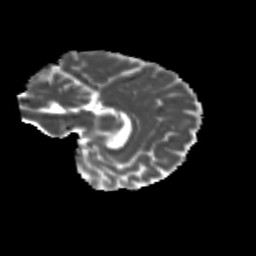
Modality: MD
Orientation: sagittal
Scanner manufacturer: siemens
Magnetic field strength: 3 T
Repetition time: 9.2 s
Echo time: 0.084 s